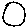
Label: circle